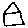
Label: house